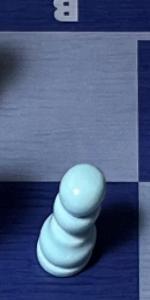
Label: Pawn_White